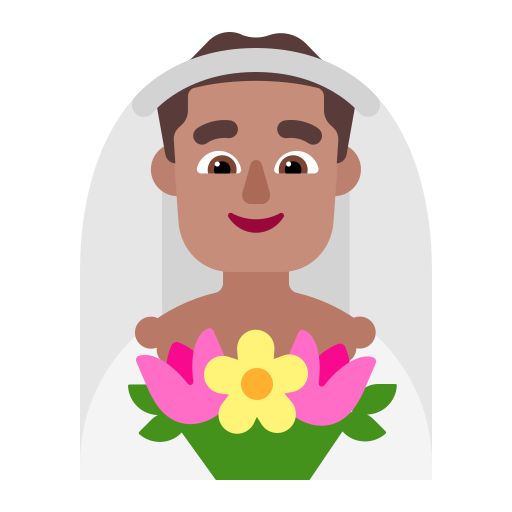
man with veil flat